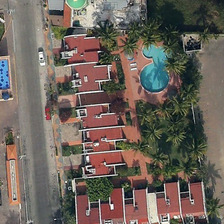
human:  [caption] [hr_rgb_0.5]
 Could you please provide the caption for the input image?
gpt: there is an open pool behind the house .

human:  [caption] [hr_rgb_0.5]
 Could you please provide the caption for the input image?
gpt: there is a row of red roofed houses beside the road .

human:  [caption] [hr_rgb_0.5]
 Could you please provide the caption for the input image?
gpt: there is a row of red roofed houses beside the road .

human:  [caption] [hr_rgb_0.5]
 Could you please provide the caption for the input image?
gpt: there is an open pool behind the house .

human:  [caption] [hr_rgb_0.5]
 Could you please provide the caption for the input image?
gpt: there is a row of red roofed houses beside the road .